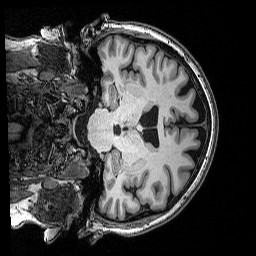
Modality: T1w
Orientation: coronal
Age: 57
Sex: female
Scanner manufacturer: siemens
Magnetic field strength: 3 T
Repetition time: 2.53 s
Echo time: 0.0035 s